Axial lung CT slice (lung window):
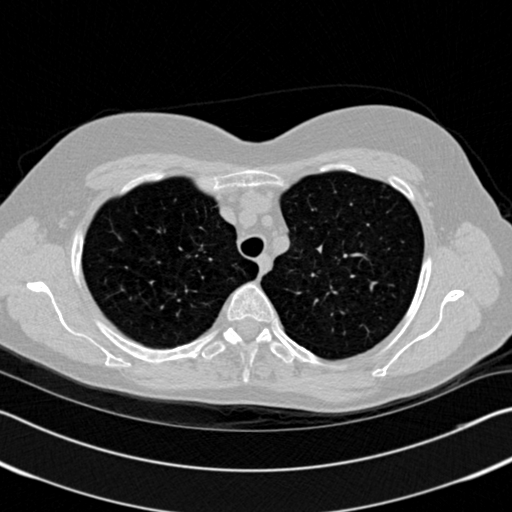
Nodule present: no